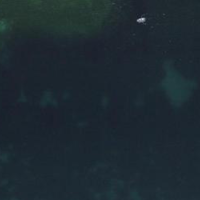
EUNIS habitat code: 14
Species observed at this site:
Chroicocephalus ridibundus
Tachymarptis melba
Corvus corone
Larus michahellis
Cygnus olor
Podiceps cristatus
Anas platyrhynchos
Mergus merganser
Milvus milvus
Columba livia
Passer domesticus